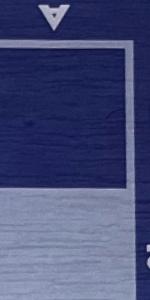
Label: Empty